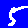
Digit: 5